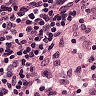
Metastatic tissue present: no